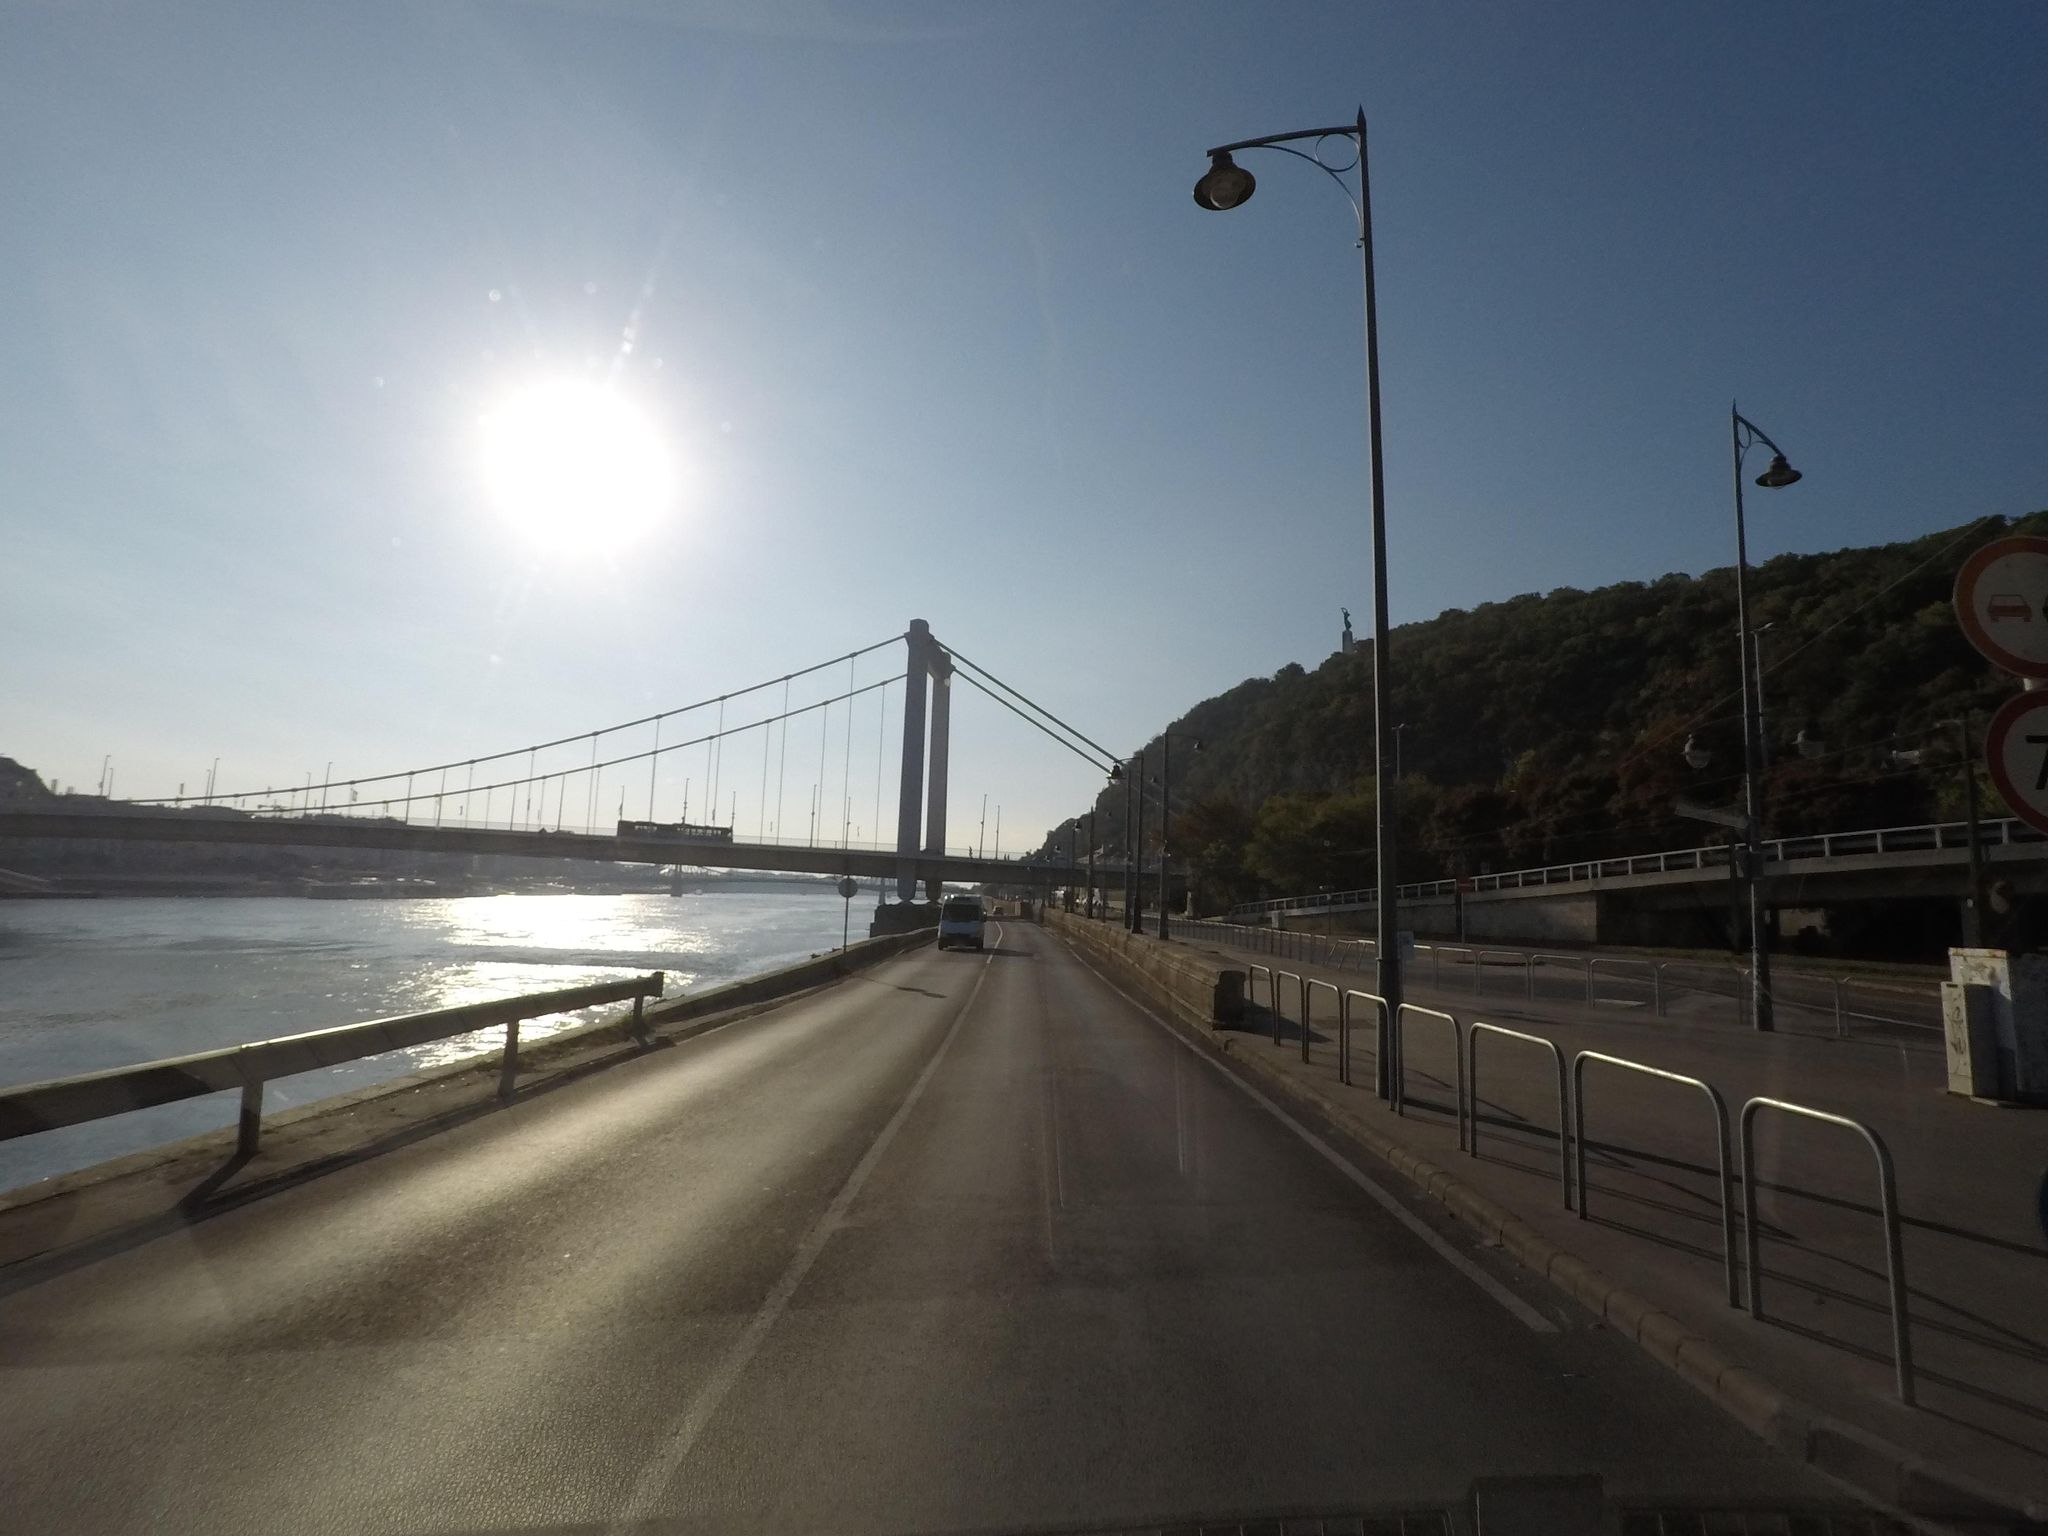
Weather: snowy
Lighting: day
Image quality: good
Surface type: driving surface
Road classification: cycleway, footway
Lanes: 2
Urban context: urban centre
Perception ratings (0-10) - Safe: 1.85, Lively: 6.21, Beautiful: 4.99, Boring: 6.96, Depressing: 5.76, Wealthy: 3.58